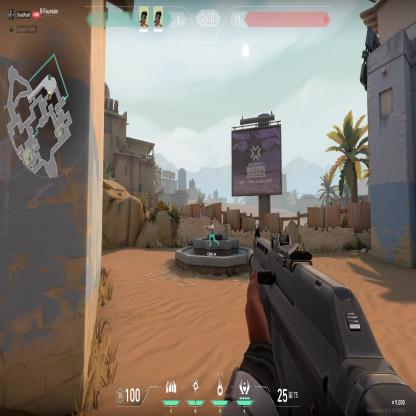
Label: teammate